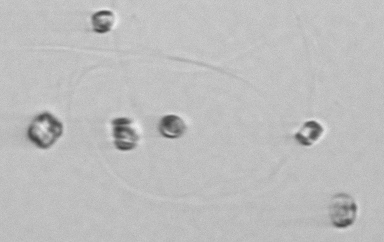
Label: Thalassiosira_sp_aff_mala